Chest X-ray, PA view. Patient: 26 years old, sex M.
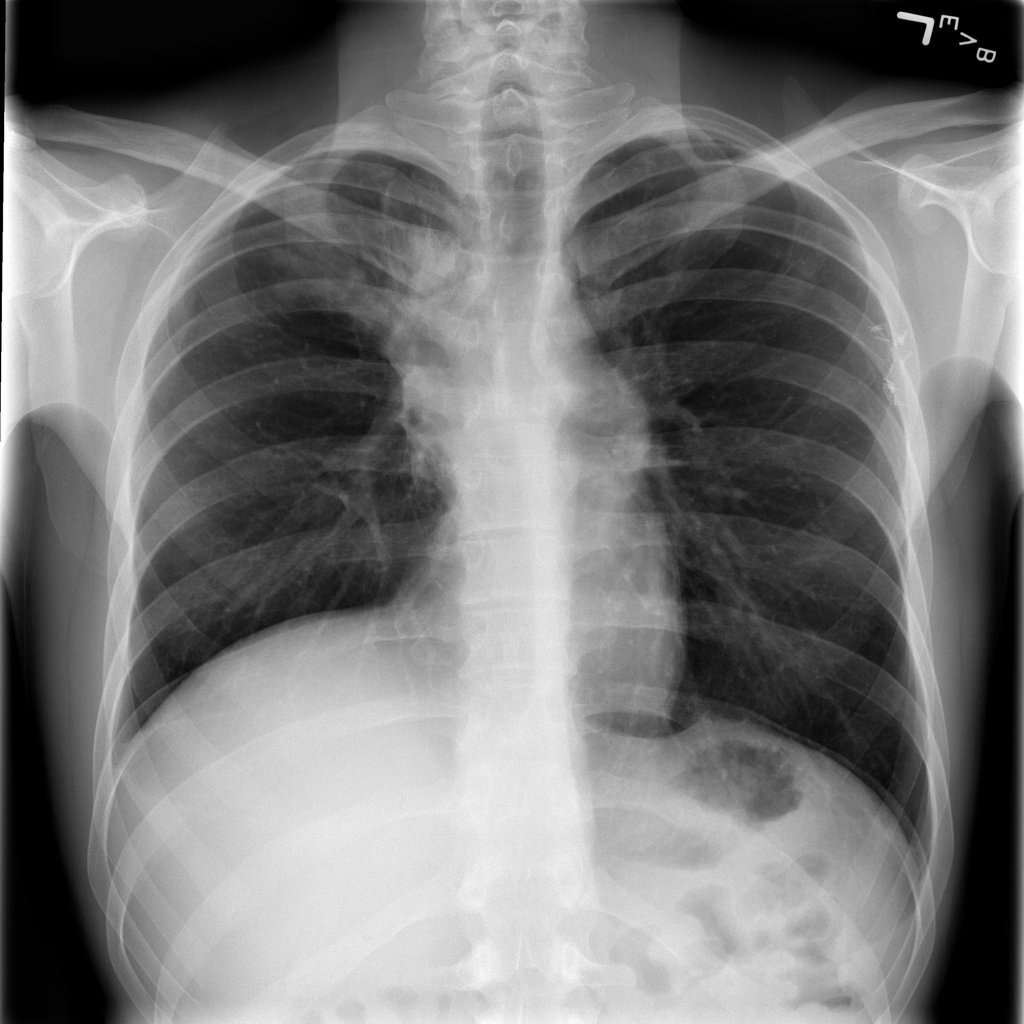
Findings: Mass